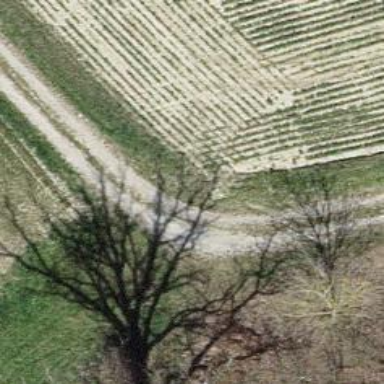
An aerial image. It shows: Gravel track.